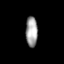
Tissue: skin
Cell type: Fibroblasts
Senescence score: 0.7933
Nuclear area (px): 354
Mean DAPI intensity: 160.147